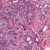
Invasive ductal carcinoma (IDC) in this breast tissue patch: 1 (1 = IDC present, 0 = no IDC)